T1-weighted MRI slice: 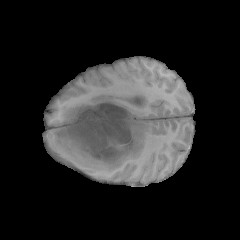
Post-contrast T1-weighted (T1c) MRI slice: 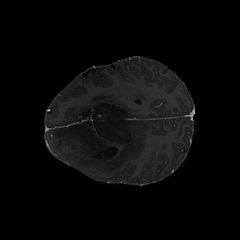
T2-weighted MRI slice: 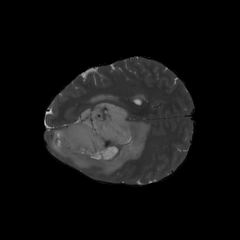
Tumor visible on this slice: yes